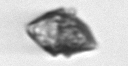
Label: Kryptoperidinium_triquetrum